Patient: sex M, age 34
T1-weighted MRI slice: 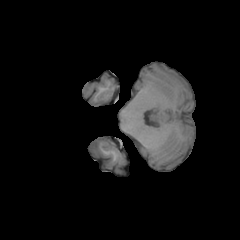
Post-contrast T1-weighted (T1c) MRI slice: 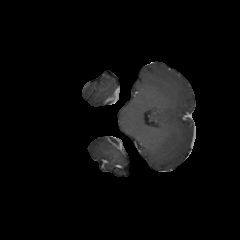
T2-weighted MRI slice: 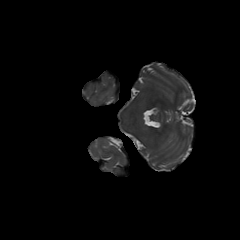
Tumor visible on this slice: no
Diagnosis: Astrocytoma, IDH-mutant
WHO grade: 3